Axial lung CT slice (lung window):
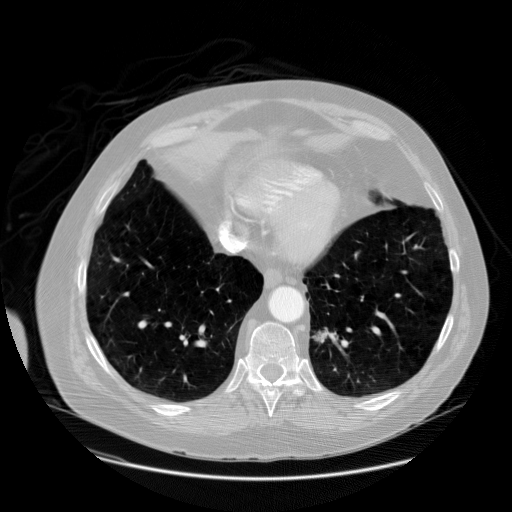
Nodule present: yes
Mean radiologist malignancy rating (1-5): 3.75